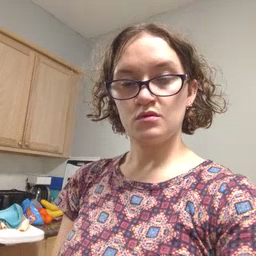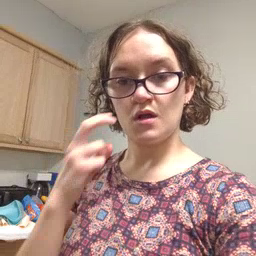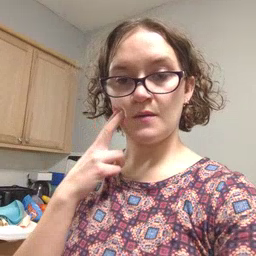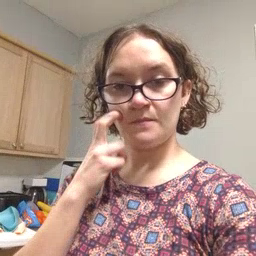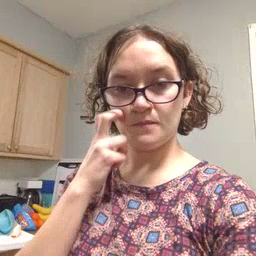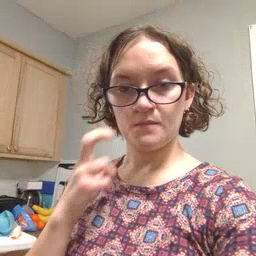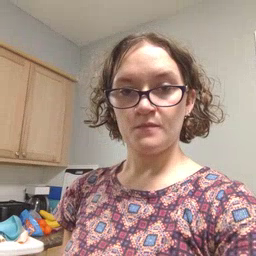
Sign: gum